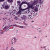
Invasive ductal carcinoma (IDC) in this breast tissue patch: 0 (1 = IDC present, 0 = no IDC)